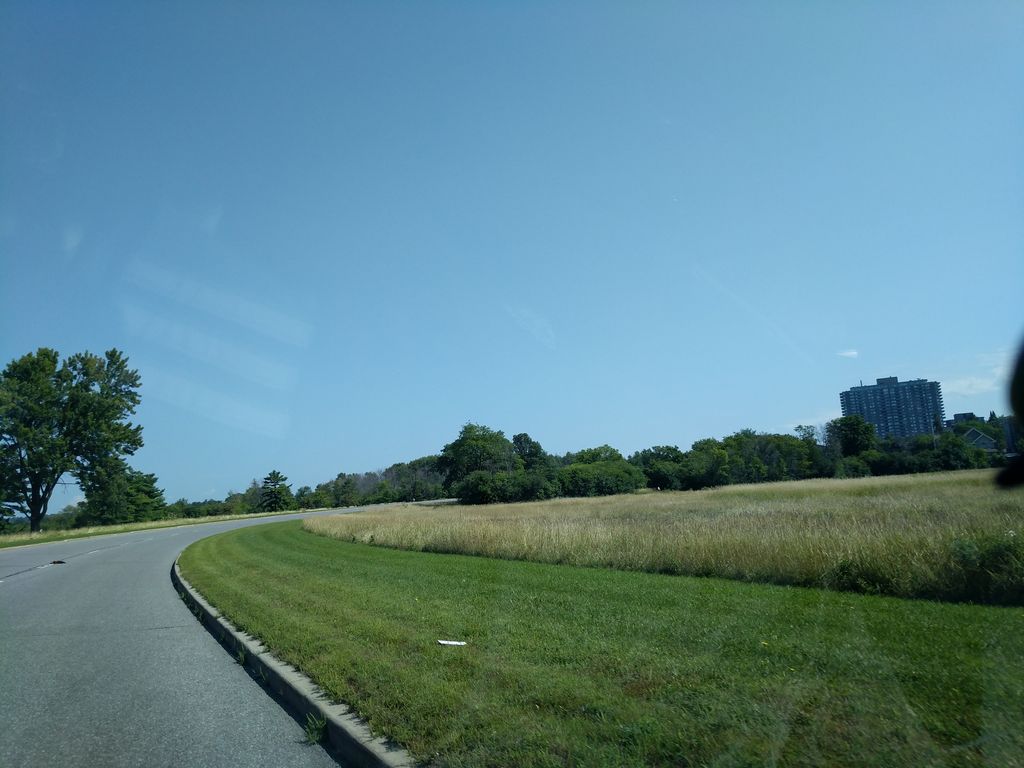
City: ottawa-gatineau